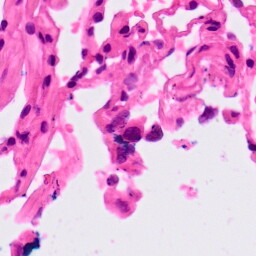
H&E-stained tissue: Lung